Question: I have a grid-view in which based on certain value from my database query, I want to display different kind of control under Score1 and Score2 columns. This can range anything between check mark, label, text box, simple value or hyperlink.
My use case is as follow: if score1 value is empty/NULL, display text box, if it is not then display a link, otherwise display some other controls ect.... so on the column score 1 , i may have a text box on one row, a link on another row.

I've tried to add TemplateField/Itemplate in the behind code to dynamically add the columns score1 and score2. However, I can only do this at Page_Load() and the column can only contain one control. Any pointer on how I should approach this?
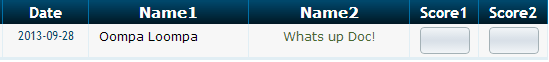
Answer: You can use RowDataBound event of the gridview & add controls dynamically. Only down side is lot of if/switch statements & specifying cell index
'''
protected void GridView2_RowDataBound(object sender, GridViewRowEventArgs e)
{
if (e.Row.RowType == DataControlRowType.DataRow)
{
// You can replace this with a switch statement
if (DataBinder.Eval(e.Row.DataItem, "Discontinued").ToString() == "False")
{
TextBox txtTemp = new TextBox();
txtTemp.Text = "I am a textbox";
e.Row.Cells[10].Controls.Add(txtTemp);
}
else
{
// Add other controls here
}
}
}
'''